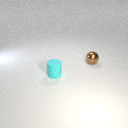
small brown metal sphere to the right of small cyan rubber cylinder